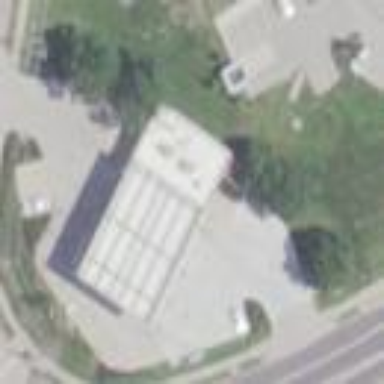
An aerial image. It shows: Fuel station.